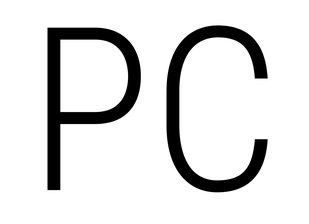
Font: Roboto_Condensed_Light